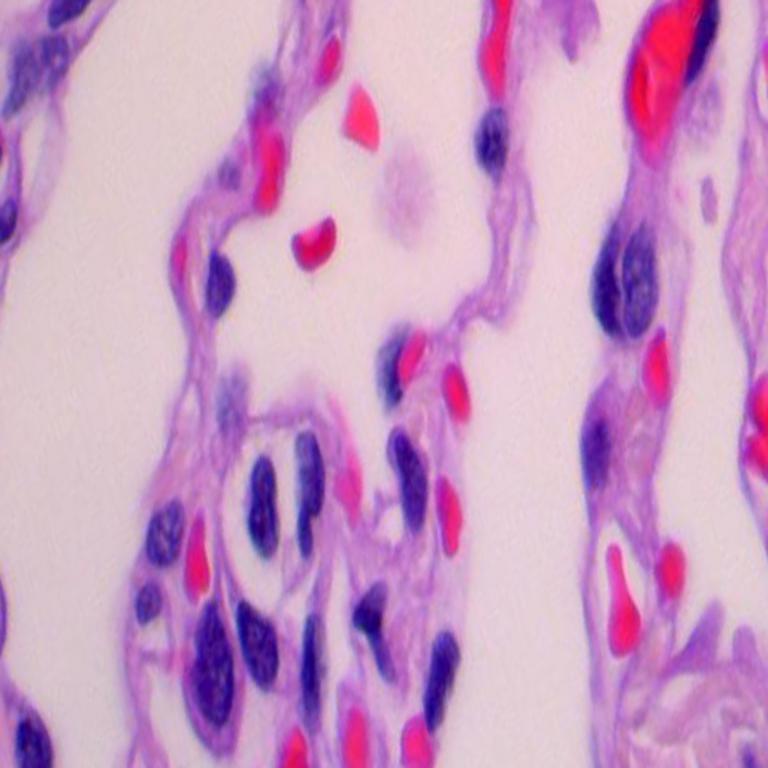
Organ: lung
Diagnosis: benign